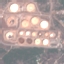
Label: Industrial